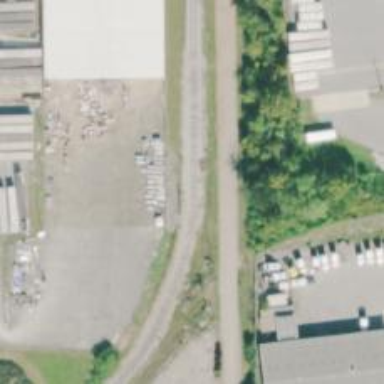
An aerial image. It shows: Railway spur service.